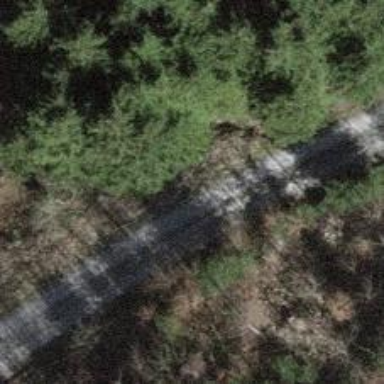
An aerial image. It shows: Gravel track with grade2 tracktype.